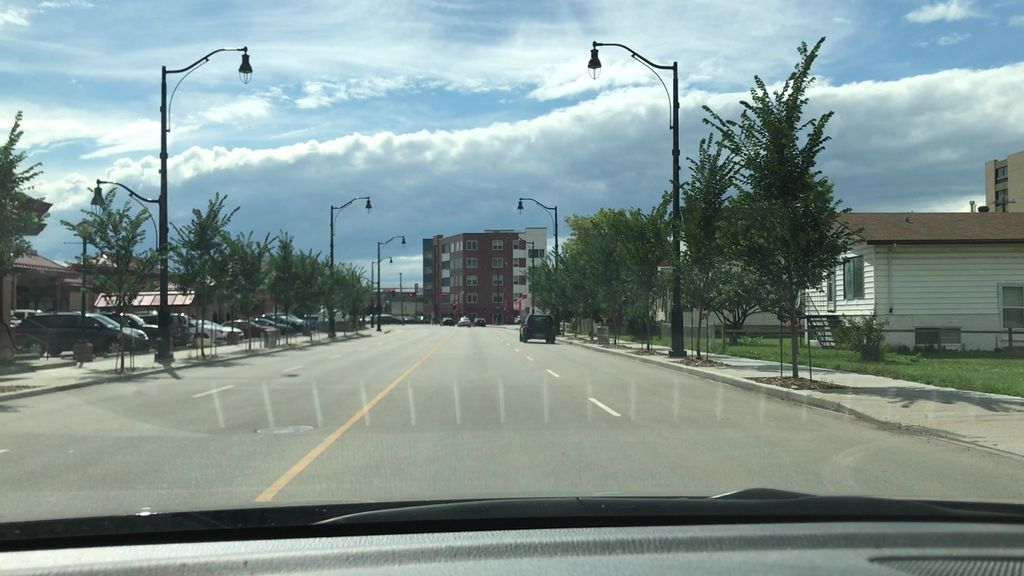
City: edmonton